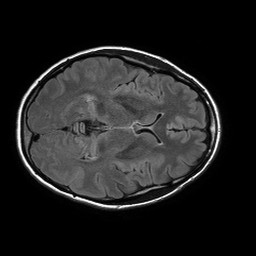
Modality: FLAIR
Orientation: axial
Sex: female
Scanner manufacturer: philips
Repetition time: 11 s
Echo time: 0.125 s